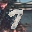
Label: 7